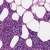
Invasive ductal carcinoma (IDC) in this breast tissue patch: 1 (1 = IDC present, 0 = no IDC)